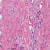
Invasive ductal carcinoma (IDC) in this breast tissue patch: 0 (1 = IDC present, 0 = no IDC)